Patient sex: M
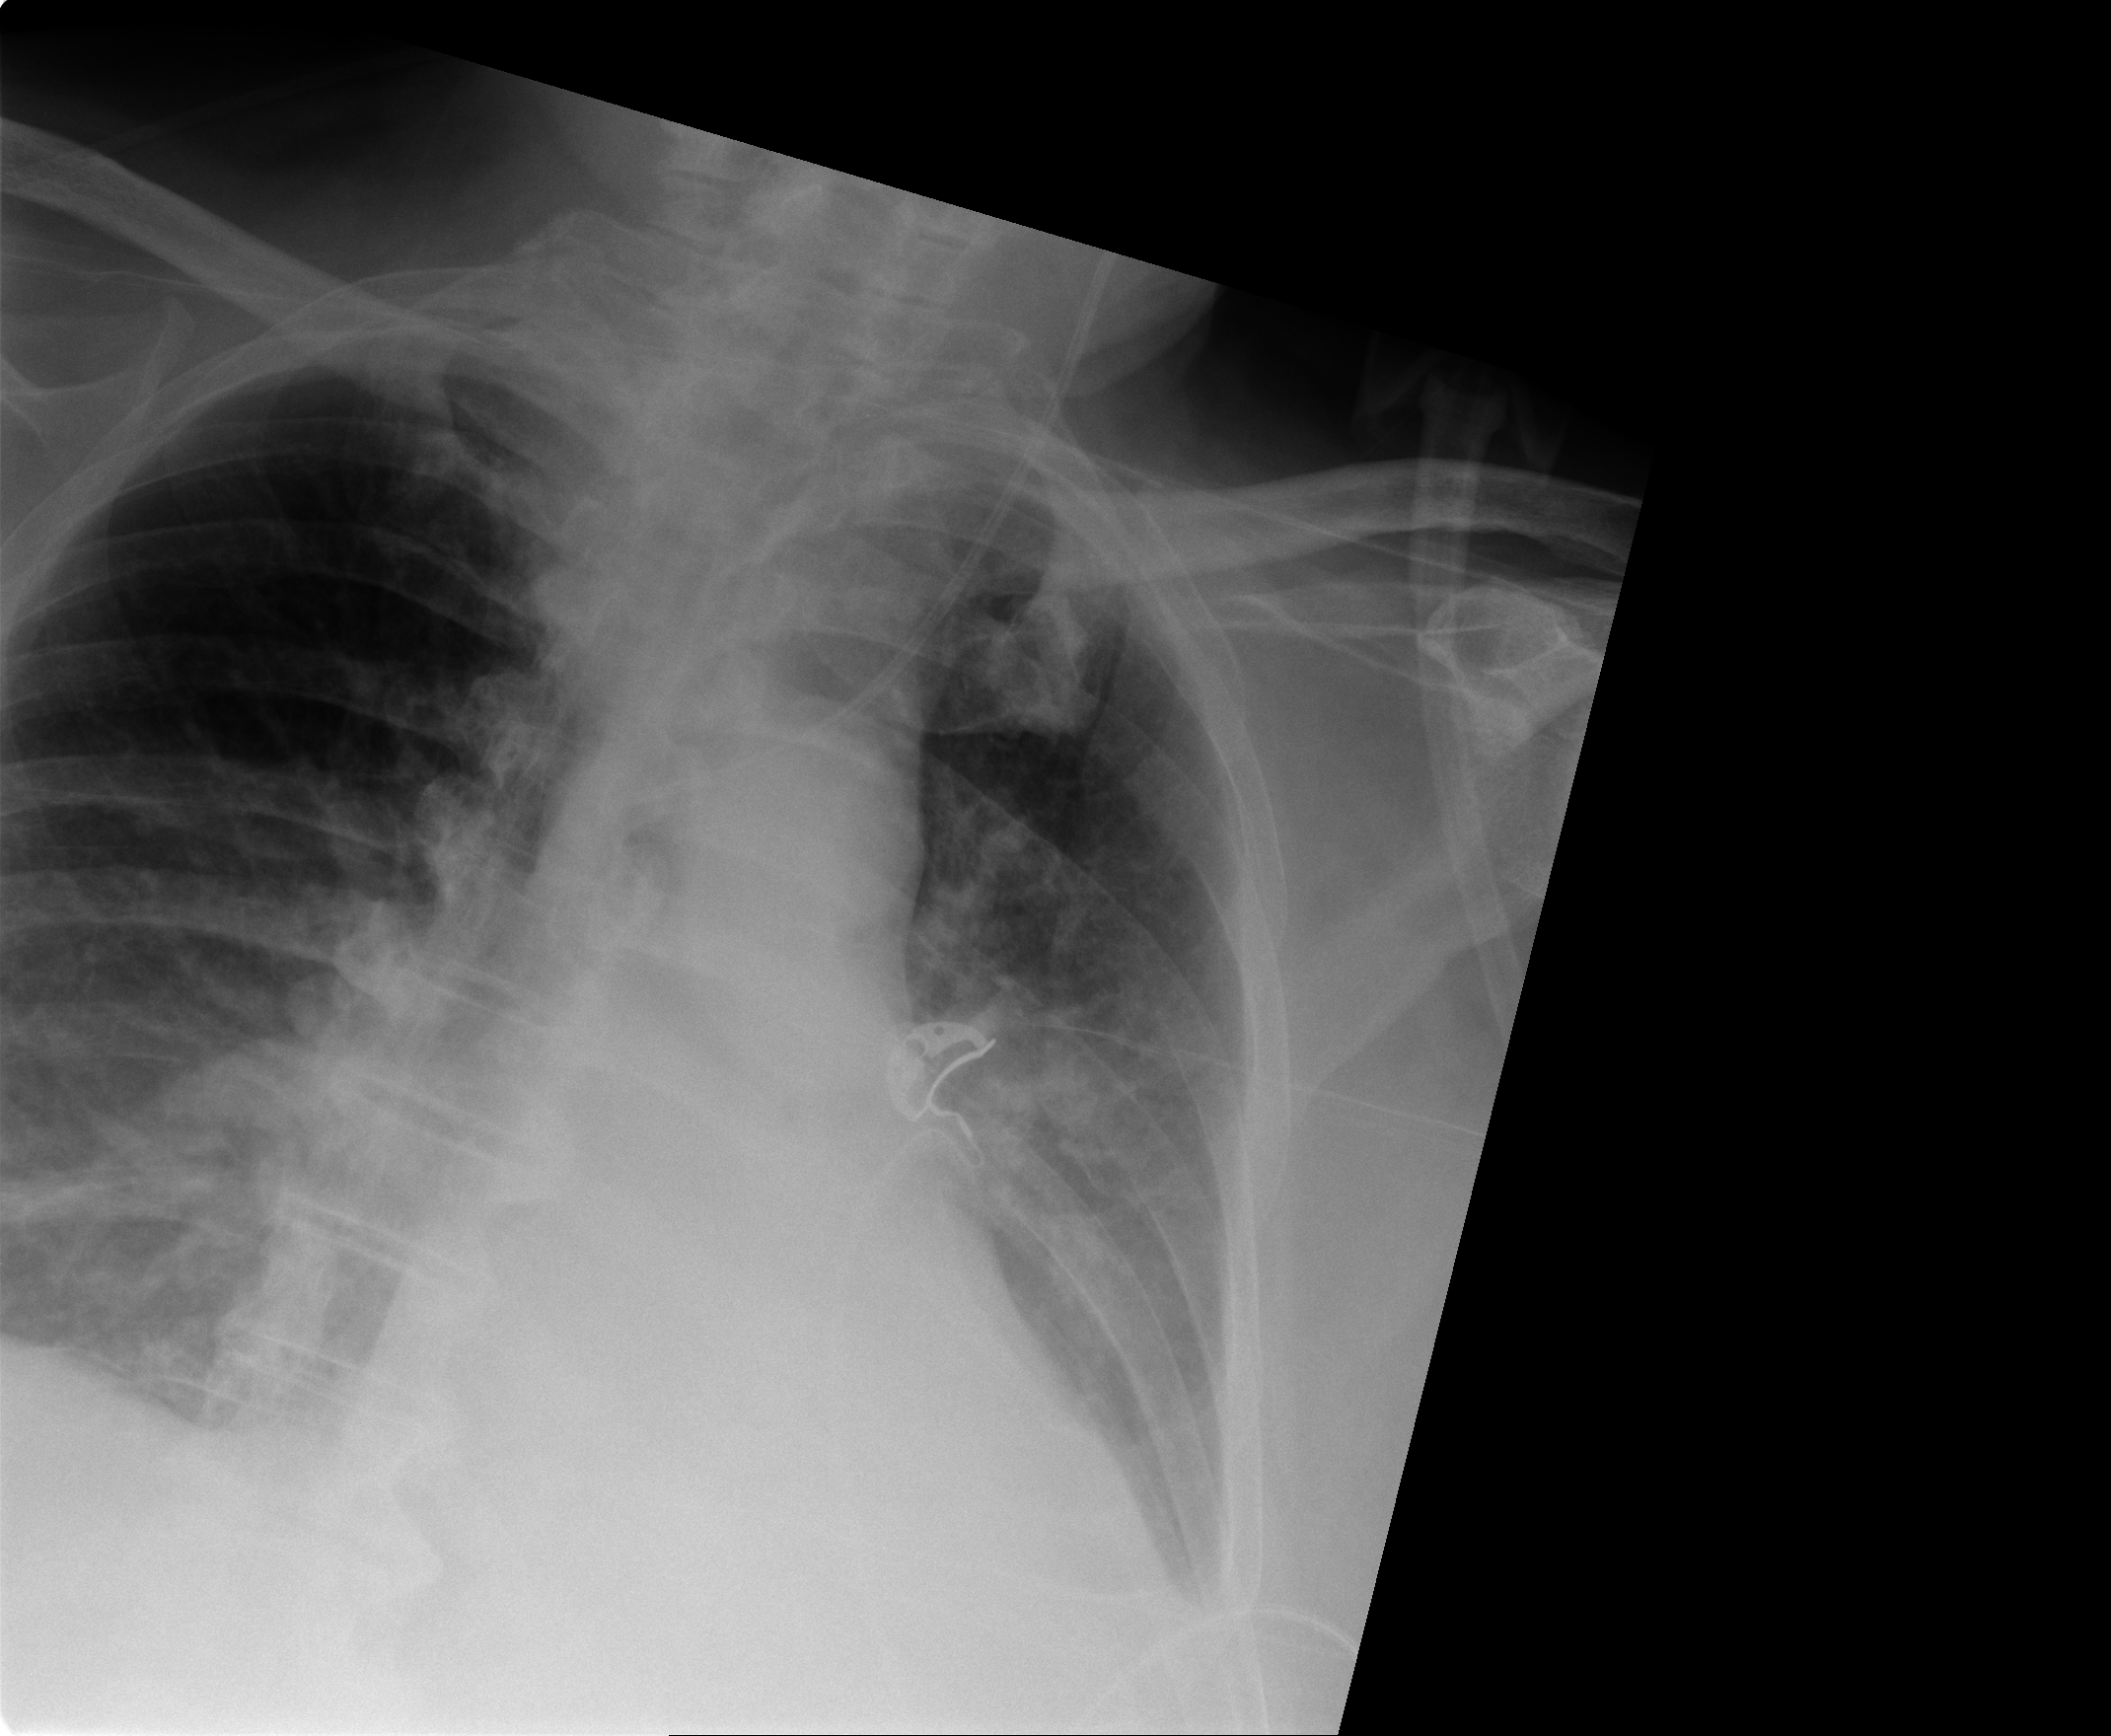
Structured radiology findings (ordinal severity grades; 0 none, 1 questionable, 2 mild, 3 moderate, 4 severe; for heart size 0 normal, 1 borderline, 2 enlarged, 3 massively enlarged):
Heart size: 2
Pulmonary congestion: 2
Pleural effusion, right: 0
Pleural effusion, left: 1
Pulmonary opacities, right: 0
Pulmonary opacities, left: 0
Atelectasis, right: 2
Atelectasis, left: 2